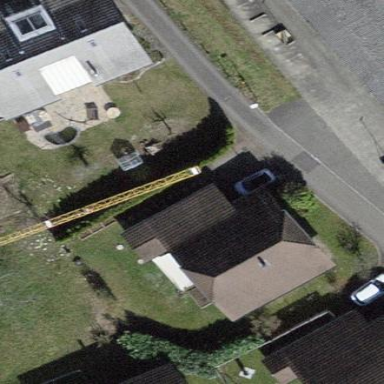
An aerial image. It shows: House with tiled roof.